Question: I've been trying to import <URL> in a class with both Objective-C and C++ code, but it results in the following cryptic compilation errors:

The code doesn't have syntax errors and works correctly when I use it in classes written exclusively in Objective-C, but if I change their extension to '.mm' the compilation fails. This indicates that is something related to the C++ compiler, but I'm not sure exactly what.
Does anyone have a clue? Thanks.
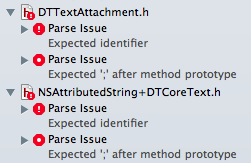
Answer: This was happening due to the fact that some method signatures had parameters with the name 'class' which is a reserved keyword in C++ and eventually led to the compilation errors I've listed above.
Changing the parameters name fixed it.